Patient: sex M, age 80
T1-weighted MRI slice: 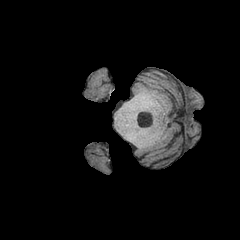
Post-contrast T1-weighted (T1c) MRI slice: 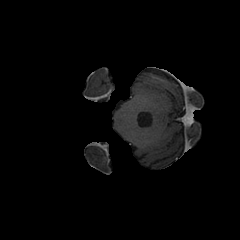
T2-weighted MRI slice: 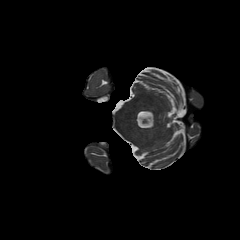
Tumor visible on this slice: no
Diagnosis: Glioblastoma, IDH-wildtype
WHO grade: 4